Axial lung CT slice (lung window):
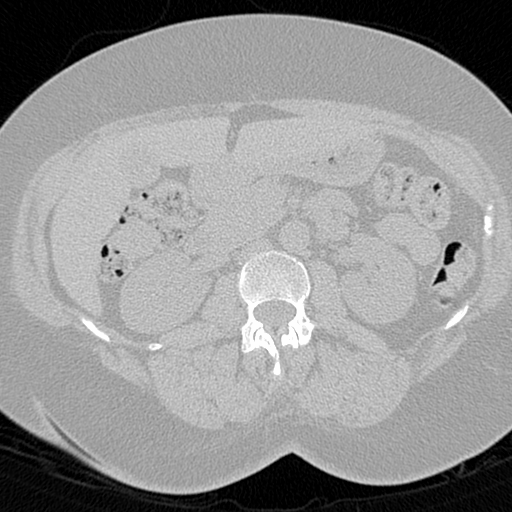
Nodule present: no